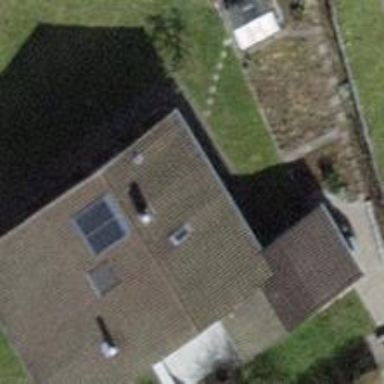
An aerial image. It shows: Detached building with gabled roof.